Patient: sex F, age 59
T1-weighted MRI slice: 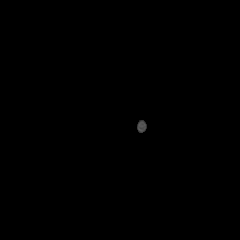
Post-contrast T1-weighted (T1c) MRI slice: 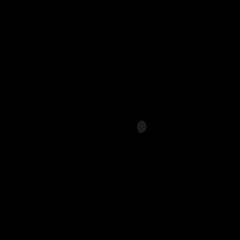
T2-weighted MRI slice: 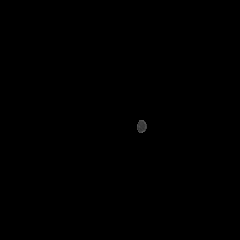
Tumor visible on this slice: no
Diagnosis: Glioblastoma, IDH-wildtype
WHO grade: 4